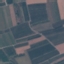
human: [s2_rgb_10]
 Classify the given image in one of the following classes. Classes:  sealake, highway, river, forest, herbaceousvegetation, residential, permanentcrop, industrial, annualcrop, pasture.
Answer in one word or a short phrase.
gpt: PermanentCrop